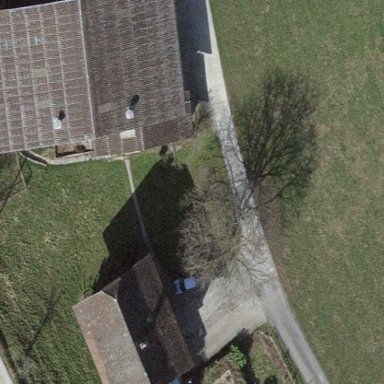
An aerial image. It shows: Farm with farmyard.